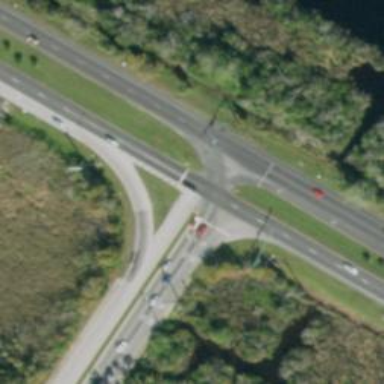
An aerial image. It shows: Primary link highway.